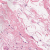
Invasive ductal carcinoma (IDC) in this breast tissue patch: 0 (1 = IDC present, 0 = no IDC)